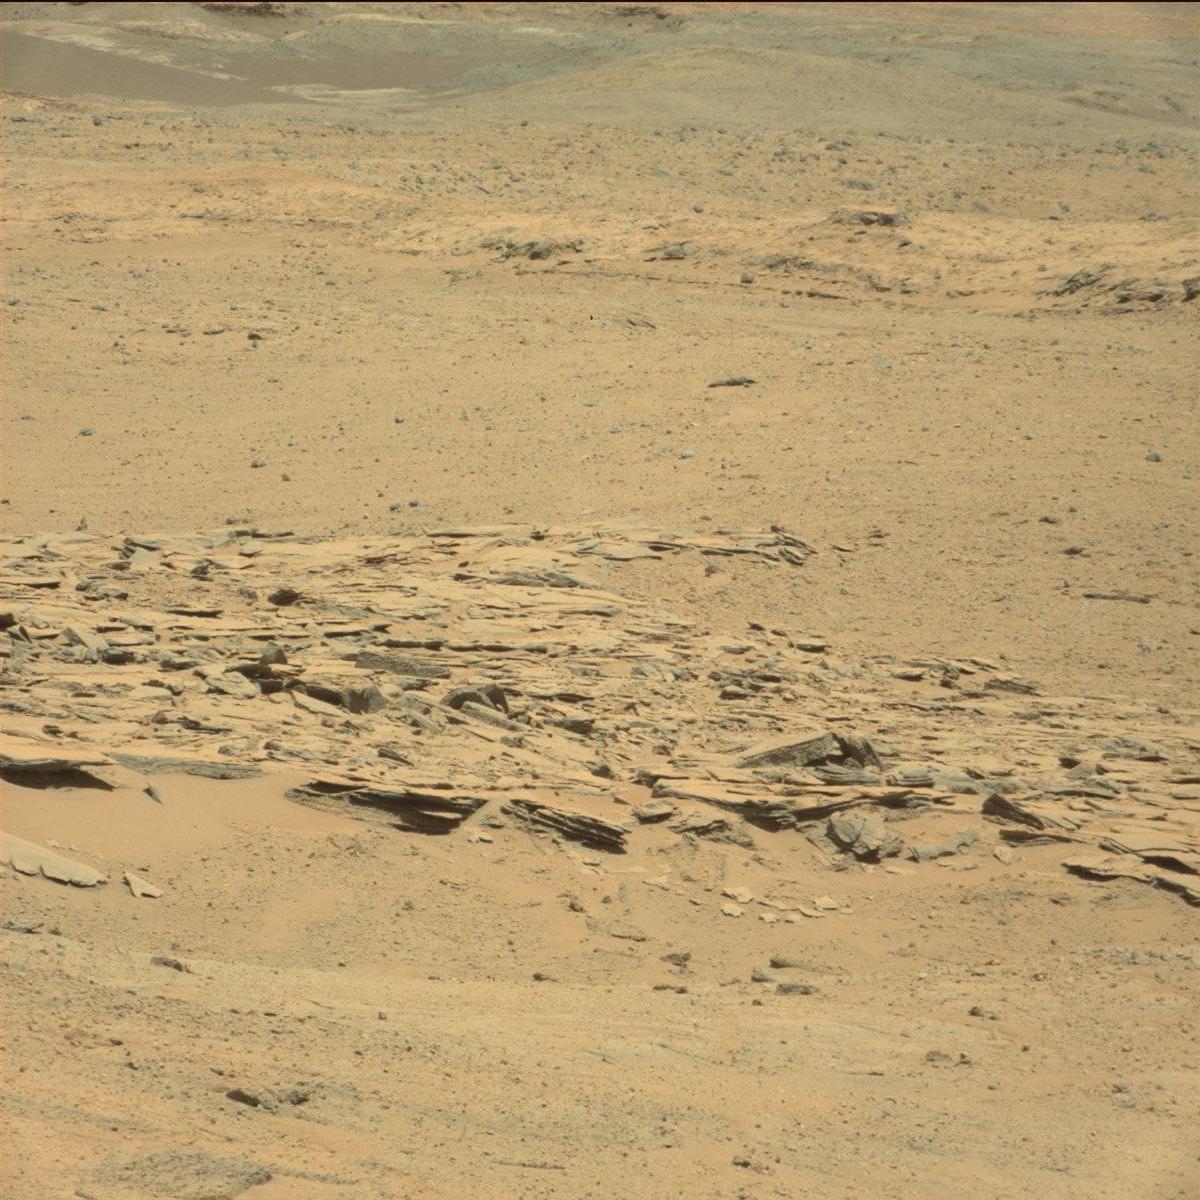
Terrain classes present: Bedrock, Ridge, Sand / Soil